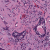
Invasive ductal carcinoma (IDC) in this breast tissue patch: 1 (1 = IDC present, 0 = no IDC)